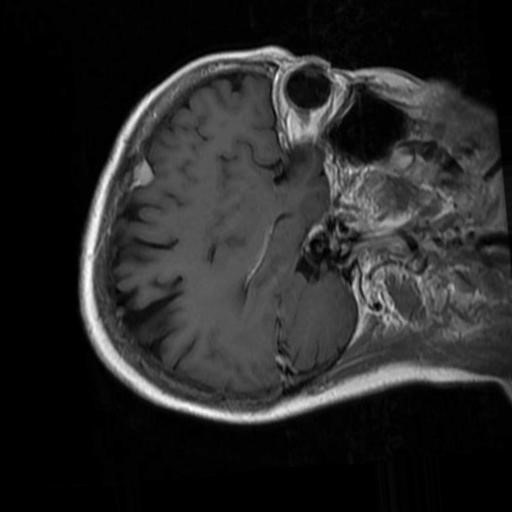
Label: brain_menin